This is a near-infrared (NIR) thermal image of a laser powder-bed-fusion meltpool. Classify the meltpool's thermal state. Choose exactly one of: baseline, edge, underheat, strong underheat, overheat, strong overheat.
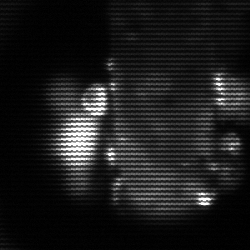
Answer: strong underheat